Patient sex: M
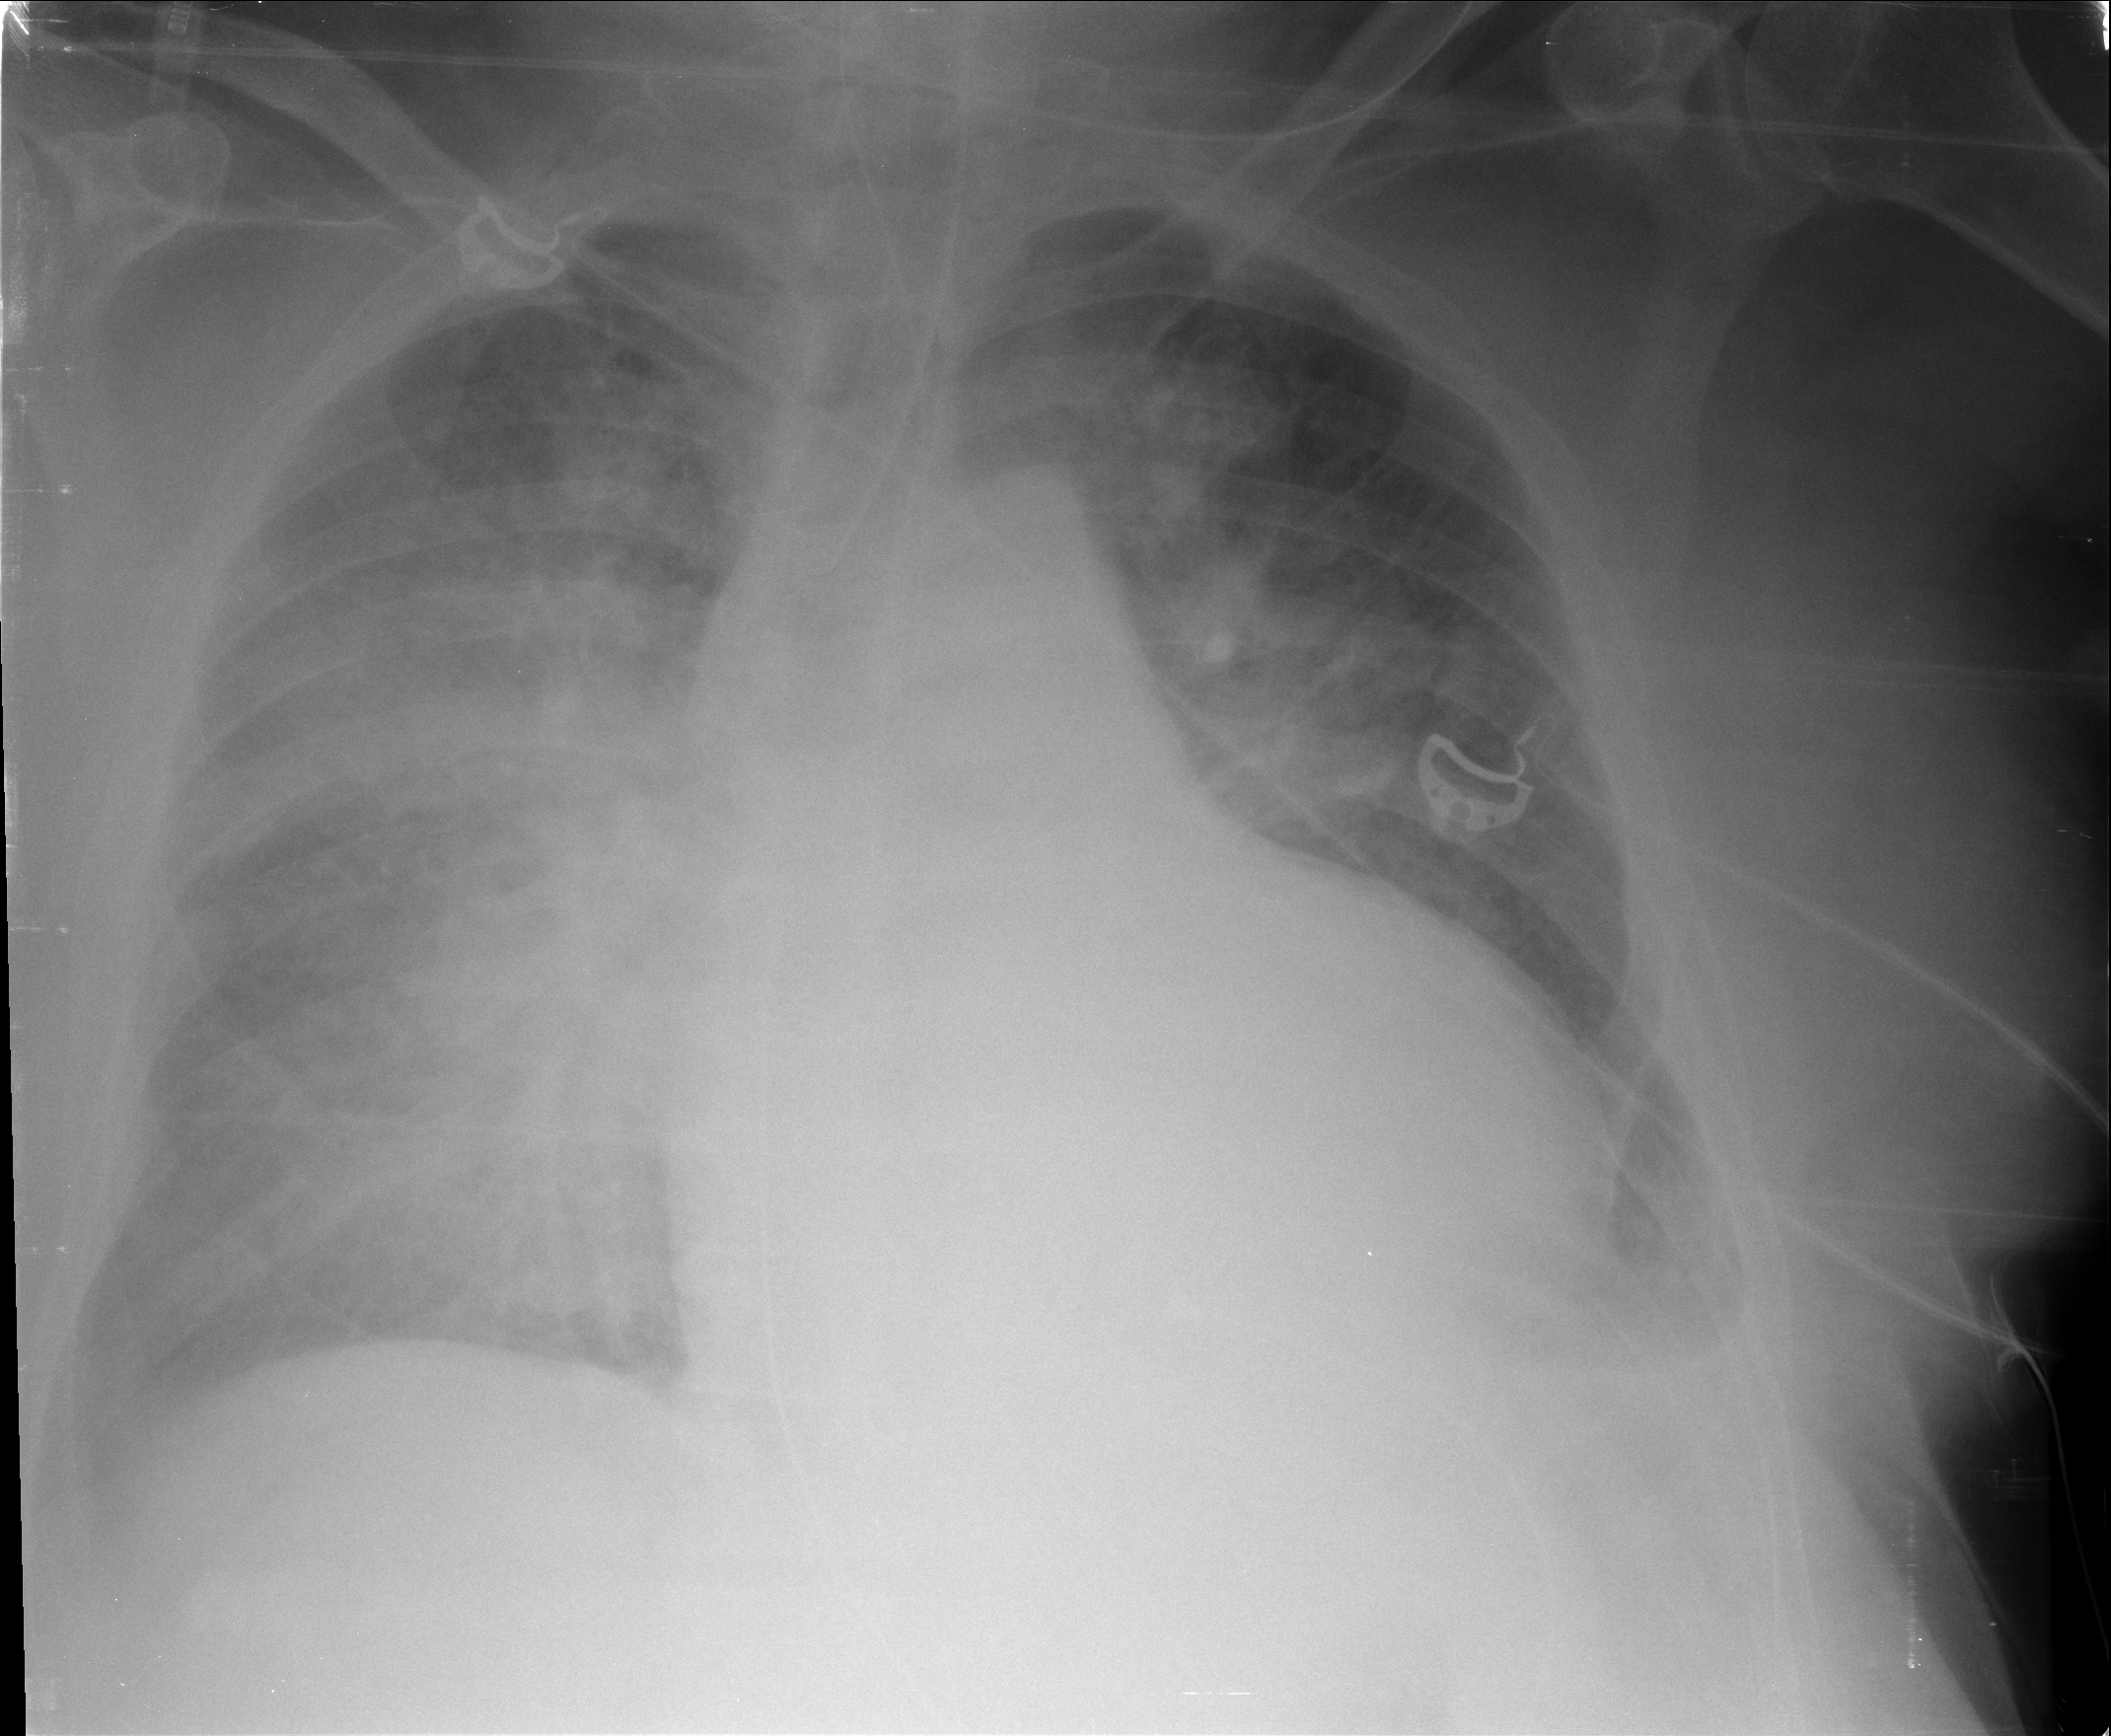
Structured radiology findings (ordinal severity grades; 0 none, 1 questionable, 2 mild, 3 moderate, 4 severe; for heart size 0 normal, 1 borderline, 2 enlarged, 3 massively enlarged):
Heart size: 2
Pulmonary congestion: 4
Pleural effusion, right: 2
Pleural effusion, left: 2
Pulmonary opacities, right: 3
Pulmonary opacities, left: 3
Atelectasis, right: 2
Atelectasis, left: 2